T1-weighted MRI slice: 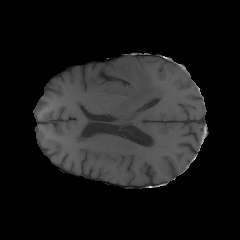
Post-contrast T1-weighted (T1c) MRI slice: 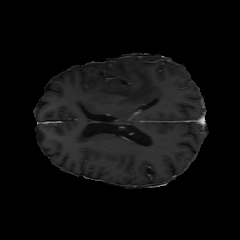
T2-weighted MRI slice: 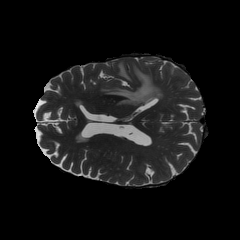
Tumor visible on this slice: yes